Question: Hi there I'm having an issue with an SQL query, it works but I don't know if it's right (I'm learning to code)..
I've written this statement..
'''
SELECT CONCAT(Member_Name, ' ', last_name) AS full_name FROM members ORDER BY last_name DESC, Member_Name DESC
'''
It's displaying this:

Is this right? Thanks!
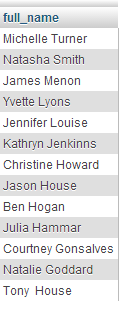
Answer: Too long for a comment.
Your query looks right. Just ignore "Tony House" and the results look correct too ;) Sometimes, situations like this arise because the data isn't what you think it is. I would suggest that you run the query with the basic data in other columns so you can see what is happening:
'''
SELECT CONCAT(Member_Name, ' ', last_name) AS full_name, Member_Name, last_name
FROM members
ORDER BY last_name DESC, Member_Name DESC;
'''
You are likely to find an anomaly in the data. For instance, "Tony House" might be in the 'Member_Name' field and the 'last_name' field is blank. Or, there might be an extra space or unprintable character in the 'last_name' field.